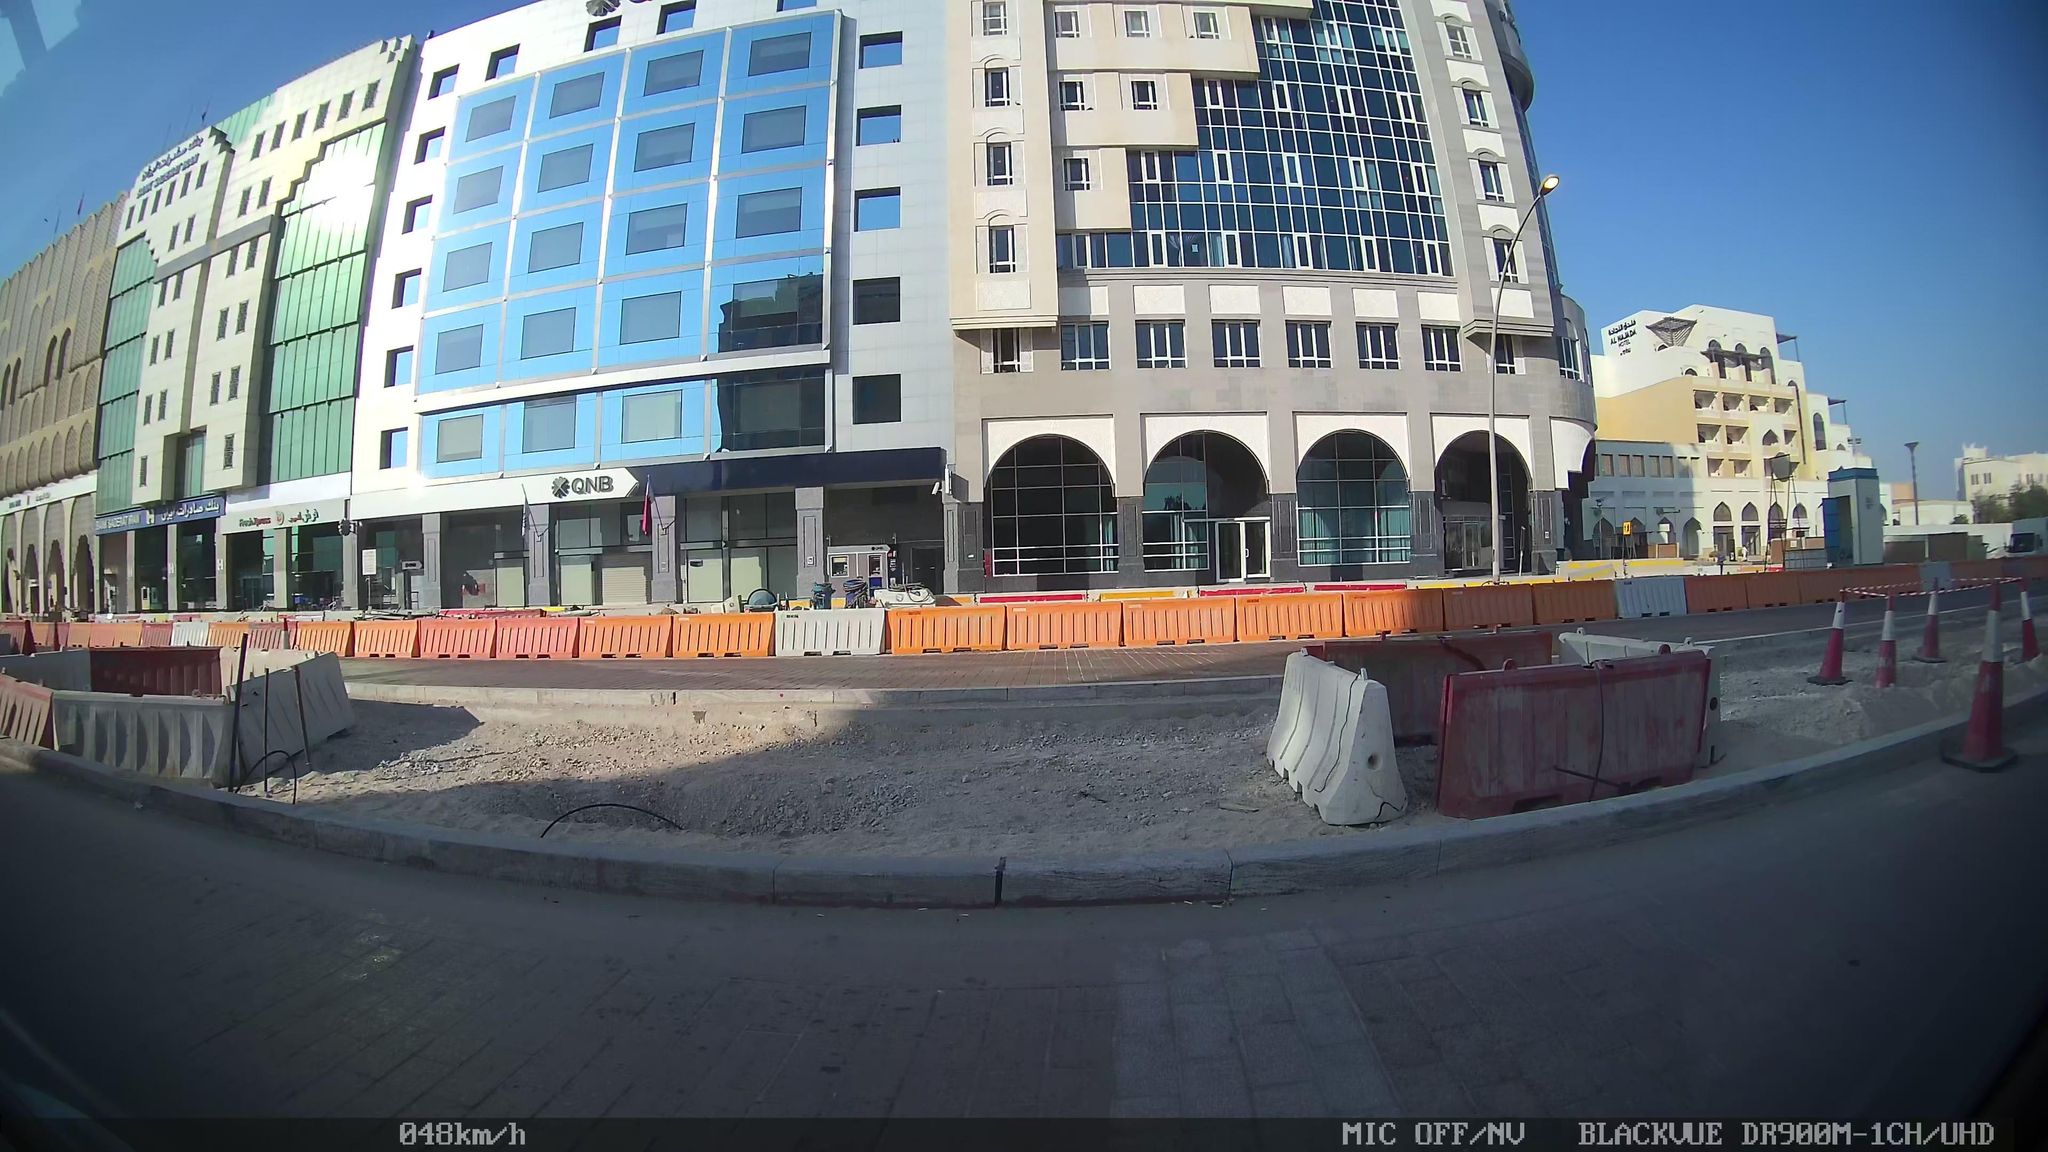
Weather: clear
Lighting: day
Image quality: good
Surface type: driving surface
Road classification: footway
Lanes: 3
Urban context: urban centre
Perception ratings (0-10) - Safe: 1.44, Lively: 4.27, Beautiful: 1.55, Boring: 5.6, Depressing: 6.01, Wealthy: 6.05